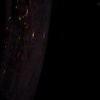
Label: space